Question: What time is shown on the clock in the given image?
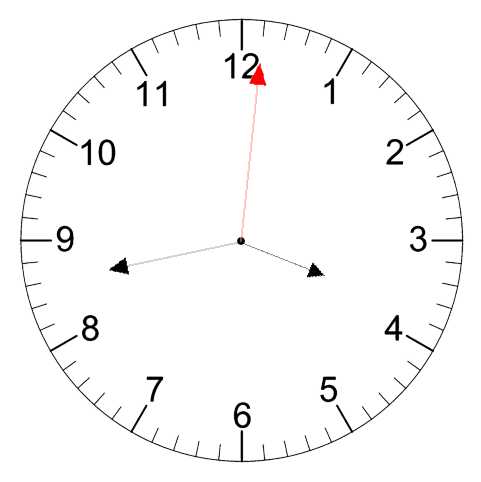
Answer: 03:43:01